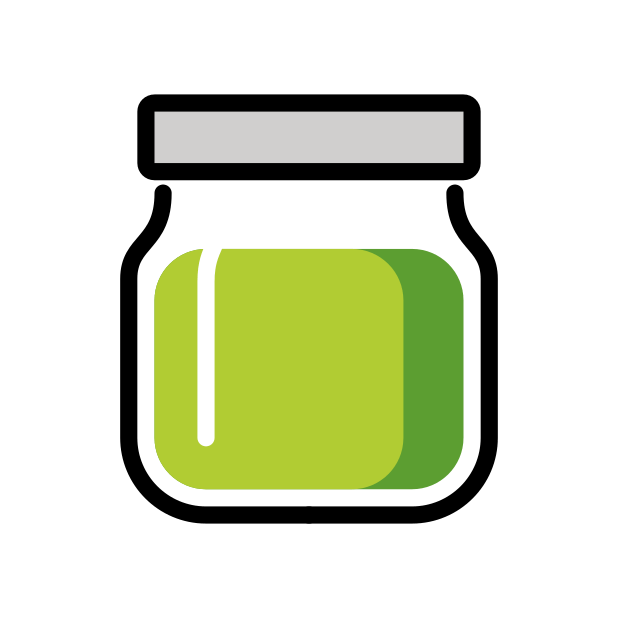
jar with green content